Question: I have '<input>' elements that use autocomplete and they also have initial values.
The problem is that my users expect to click on the input and use the up/down arrow keys to change those values -- just like autocomplete allows if there is no initial value (and also just like a '<select>' behaves).
'''
<label>
Input with 4 possible values:
<input type="text" value="green" id="tstInp">
</label>
'''
'''
$("#tstInp").autocomplete ( {
delay: 0,
minLength: 0,
source: ["red", "green", "blue", "yellow"]
} )
'''
<URL>
:
1. Load the fiddle and focus the input.
2. Now use the up and down arrow keys to try and change the value.
3. You will see only the initial value and a dropdown with only the initial value.
4. Now erase the value from the input and repeat step 2.
5. You will be able to cycle through all possible values, just like with a <select>. And, you will be able to filter values by typing letters.
Ideally in step 3, not only would the arrow keys cycle through the possible values, but they would at the initially entered value ('green' in this example). EG:
>
The only difference between the expected behavior and what autocomplete currently does is that immediately after the input is focused, the up/down arrow keys should show all possible values -- ideally with the initial value already focused in the dropdown menu.
How can I get autocomplete to respond to the up/down arrows as expected?
---
I'm using jQuery 2.1.0 and jQuery-UI 1.11.1.
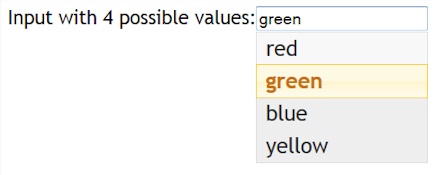
Answer: Here is one possible solution:
- -
'''
var source = ["red", "green", "blue", "yellow"],
showall;
$("#autocomplete1").autocomplete({
minLength: 0,
search: function(event, ui) {
showall = event.which === 40;
},
source: function(request, response) {
response(showall ? source : $.ui.autocomplete.filter(source, request.term));
}
});
'''
<URL>
---
Original answer:
It is possible to open the dropdown and show all values manually (e.g. on click of a button) by (i) setting <URL> method and passing an empty string. You can ook this behavior in the focus event of the textbox or add a dedicated button for this purpose.
<URL>